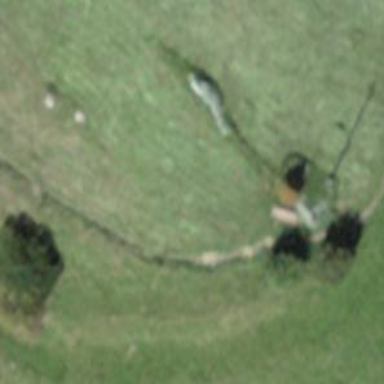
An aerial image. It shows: Gate.